Interaction volume radius: 5 \u00c5
Interaction volume height: 20 \u00c5
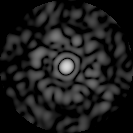
Disorder parameter: 0.8714